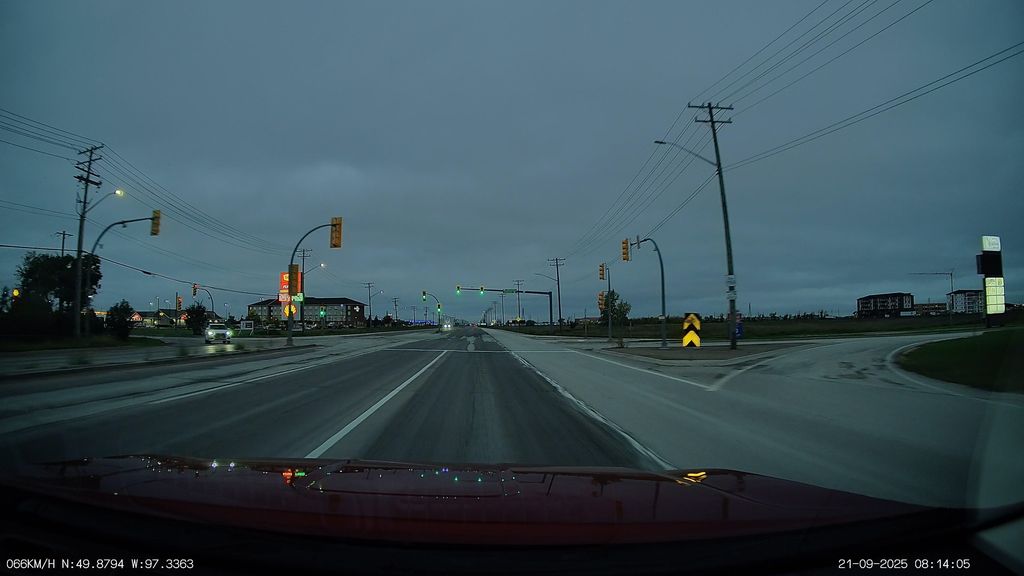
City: winnipeg